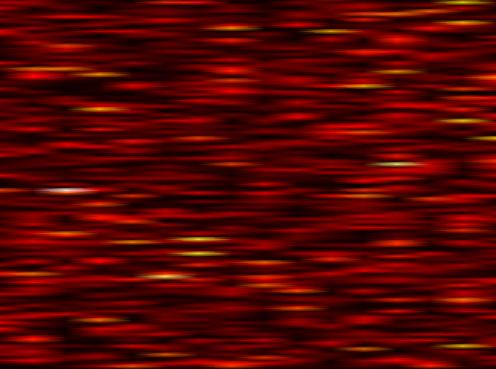
Label: OFDM